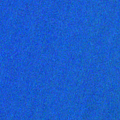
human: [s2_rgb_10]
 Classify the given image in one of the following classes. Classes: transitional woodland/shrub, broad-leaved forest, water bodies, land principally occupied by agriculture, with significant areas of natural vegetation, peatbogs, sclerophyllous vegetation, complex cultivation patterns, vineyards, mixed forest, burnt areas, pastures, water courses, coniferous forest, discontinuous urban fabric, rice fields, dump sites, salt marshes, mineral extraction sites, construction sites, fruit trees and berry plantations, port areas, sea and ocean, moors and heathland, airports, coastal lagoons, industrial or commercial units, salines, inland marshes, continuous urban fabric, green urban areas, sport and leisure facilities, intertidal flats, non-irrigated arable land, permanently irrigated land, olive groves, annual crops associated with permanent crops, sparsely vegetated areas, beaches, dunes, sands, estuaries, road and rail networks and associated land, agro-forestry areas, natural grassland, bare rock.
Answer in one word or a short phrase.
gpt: sea and ocean